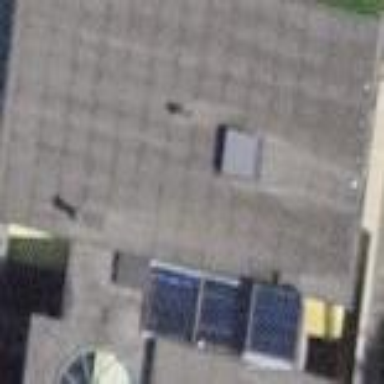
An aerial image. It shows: Solar power generator.